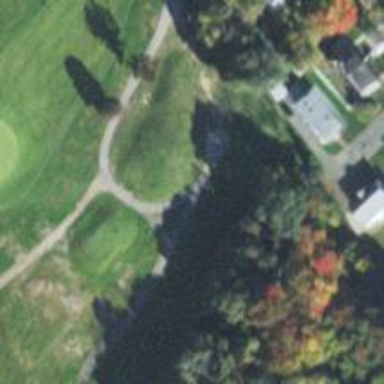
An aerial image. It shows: Path for both road and golf.